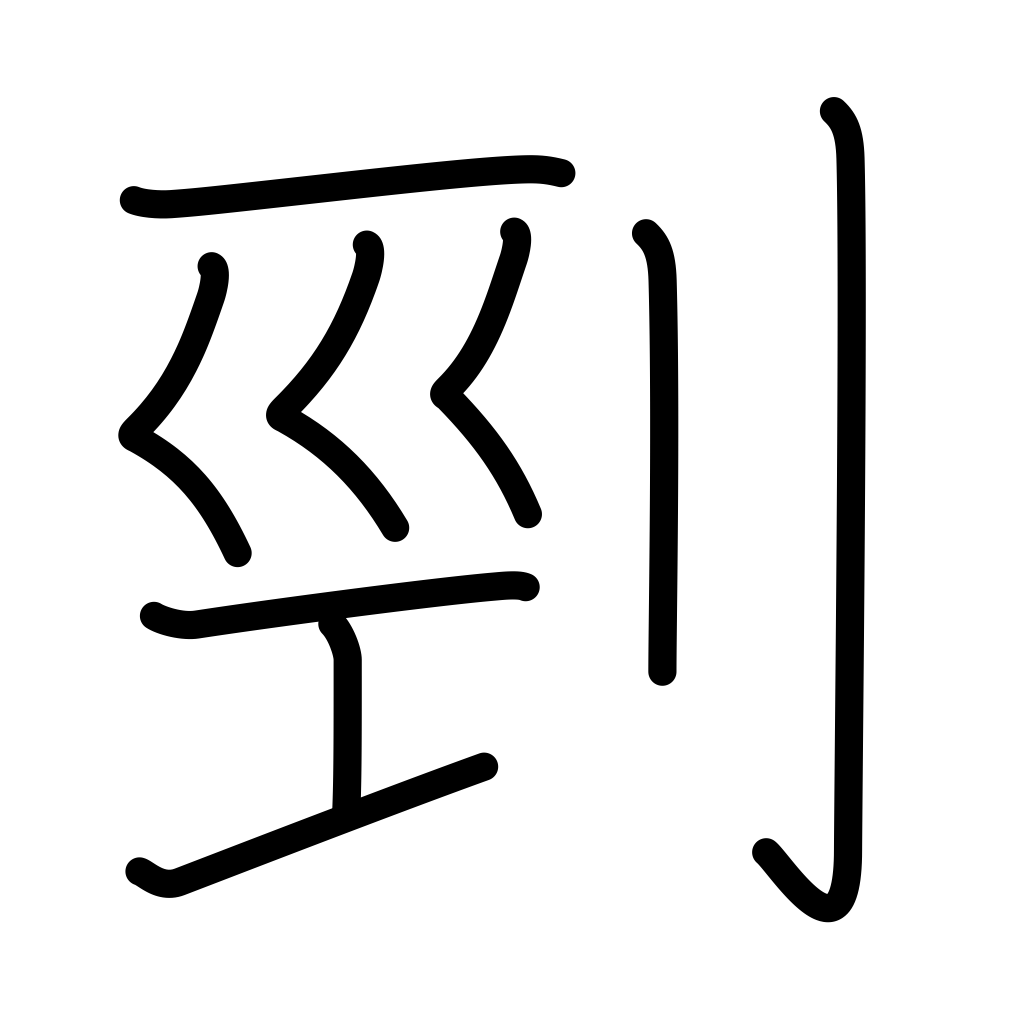
Meaning: beheading